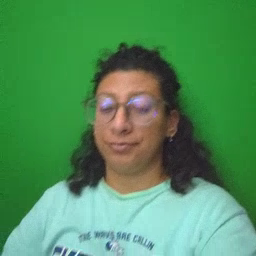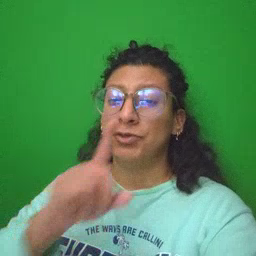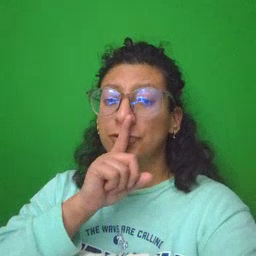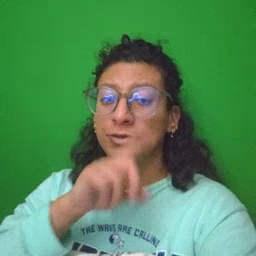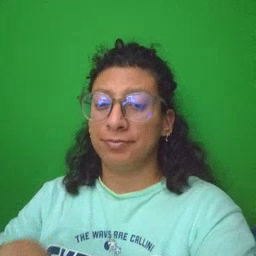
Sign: shhh